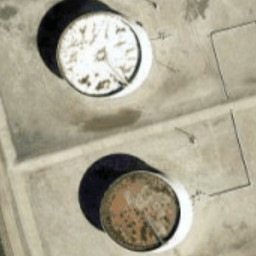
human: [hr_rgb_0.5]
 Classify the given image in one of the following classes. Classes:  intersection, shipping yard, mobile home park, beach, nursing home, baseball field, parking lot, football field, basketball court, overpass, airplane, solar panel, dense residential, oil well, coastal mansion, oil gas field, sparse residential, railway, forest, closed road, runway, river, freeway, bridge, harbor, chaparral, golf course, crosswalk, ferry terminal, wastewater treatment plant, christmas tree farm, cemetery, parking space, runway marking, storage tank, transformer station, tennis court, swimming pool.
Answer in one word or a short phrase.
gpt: storage tank